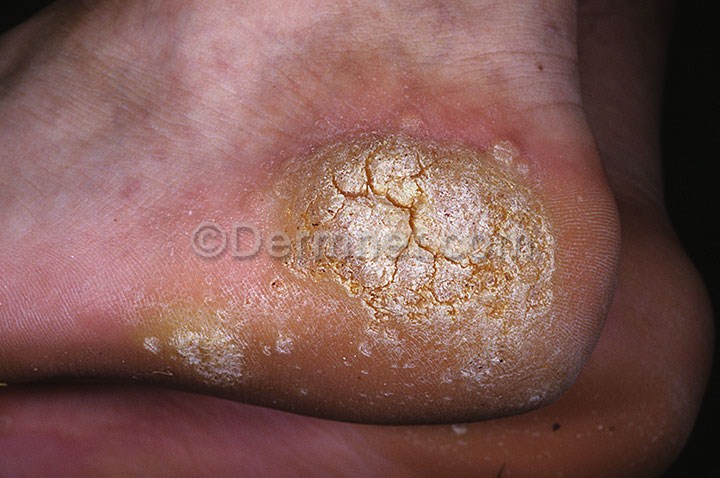
Disease: Warts Molluscum and other Viral Infections